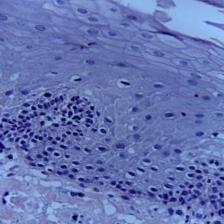
Diagnosis: OSCC